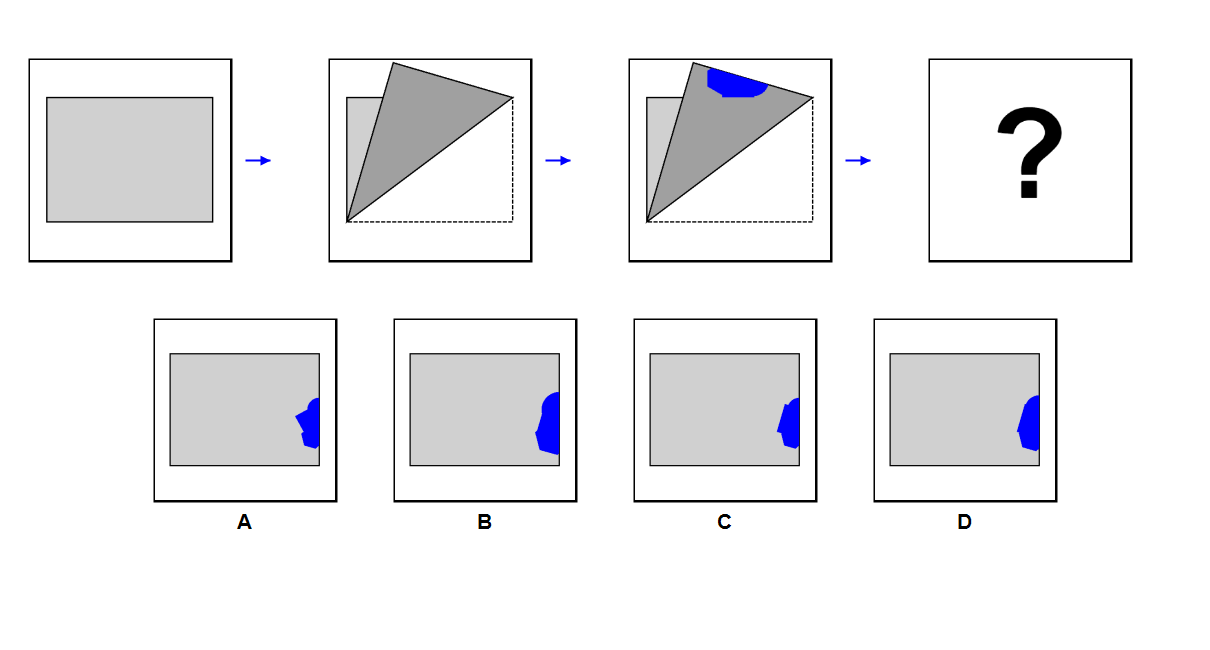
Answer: D